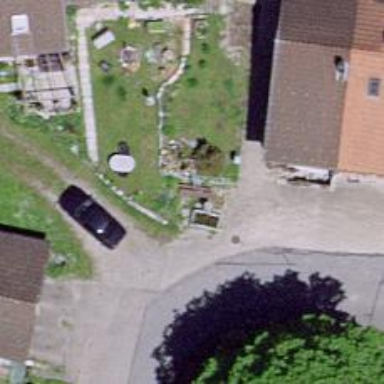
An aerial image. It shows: Brown bench in the vicinity.